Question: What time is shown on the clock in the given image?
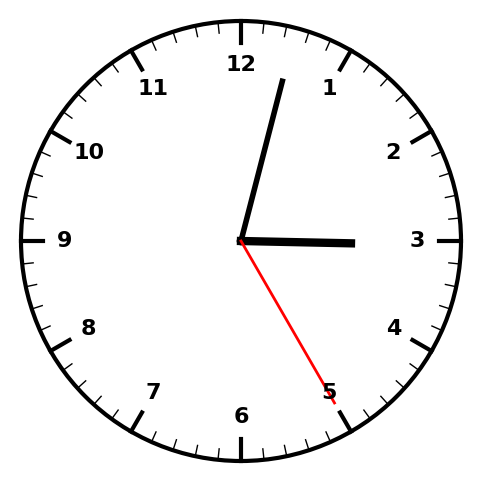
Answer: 03:02:25